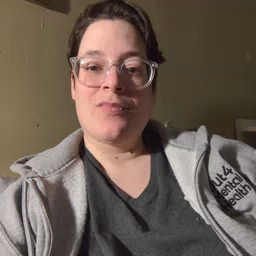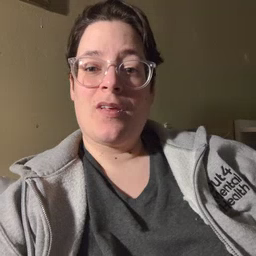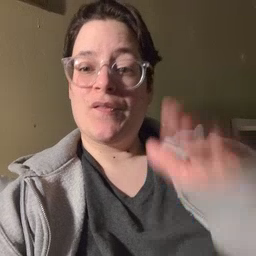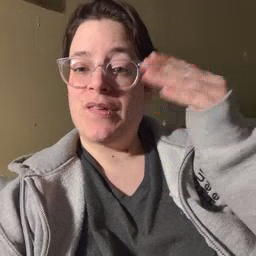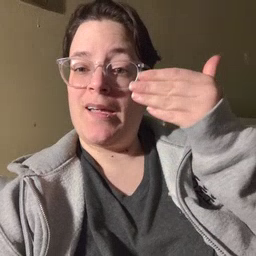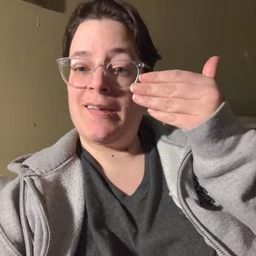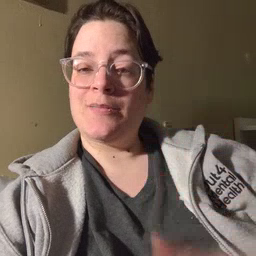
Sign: flag